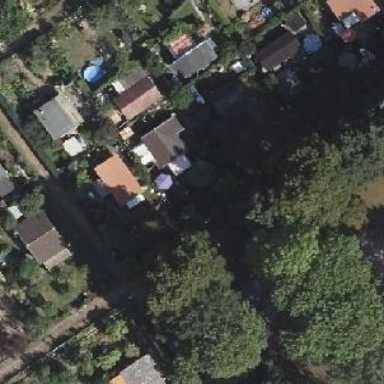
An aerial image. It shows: Plot within allotments.